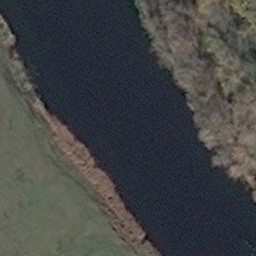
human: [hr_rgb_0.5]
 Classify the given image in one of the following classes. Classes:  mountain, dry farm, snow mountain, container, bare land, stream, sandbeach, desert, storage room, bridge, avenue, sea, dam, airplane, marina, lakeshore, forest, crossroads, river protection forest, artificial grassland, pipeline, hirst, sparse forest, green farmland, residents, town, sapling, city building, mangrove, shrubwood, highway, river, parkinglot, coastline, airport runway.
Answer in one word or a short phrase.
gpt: river